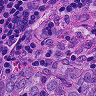
Metastatic tissue present: yes